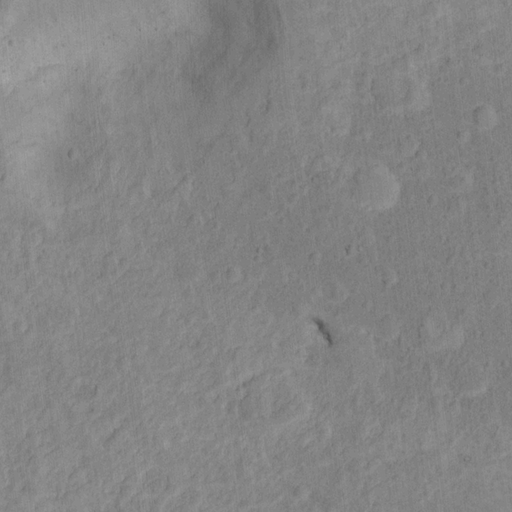
Classes present: Background